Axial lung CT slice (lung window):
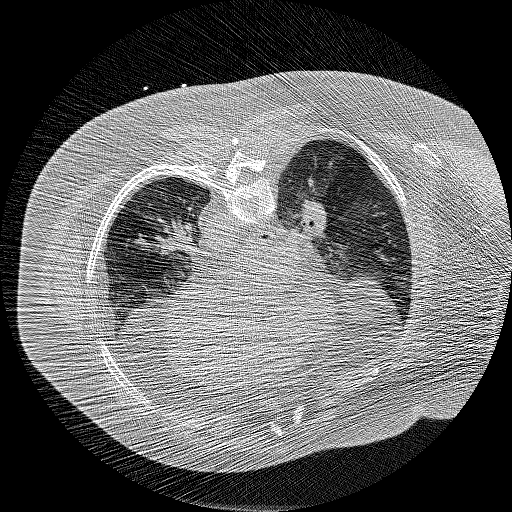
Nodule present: no